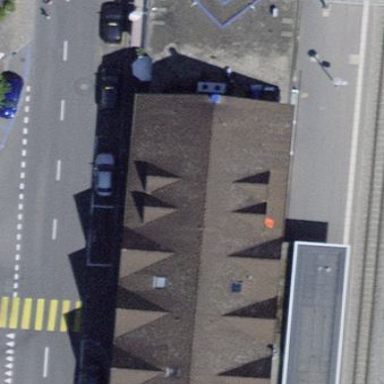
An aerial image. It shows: Transportation building.